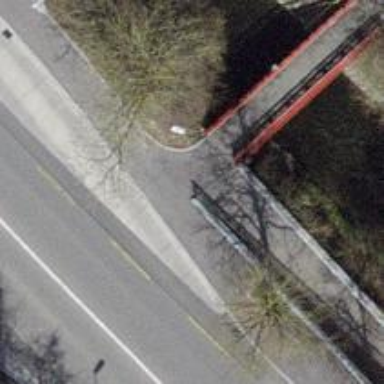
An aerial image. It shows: Asphalt sidewalk along the footway.